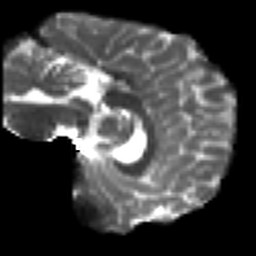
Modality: T2w
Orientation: sagittal
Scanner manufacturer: siemens
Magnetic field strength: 3 T
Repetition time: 7.8 s
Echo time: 0.09 s